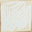
Piece: xx